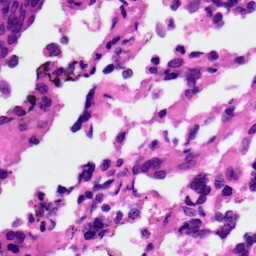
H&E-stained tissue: Ovarian